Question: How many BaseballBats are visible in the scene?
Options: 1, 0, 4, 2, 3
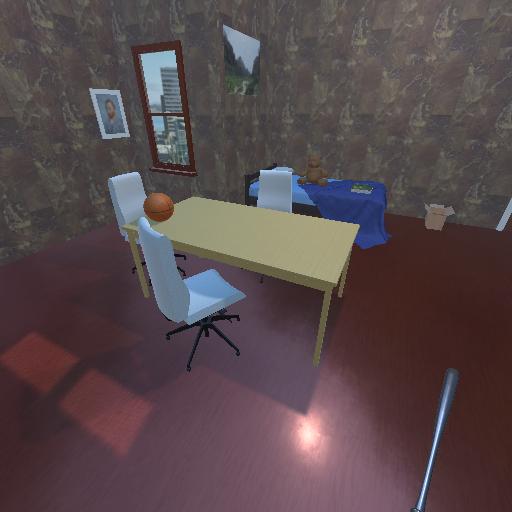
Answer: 1